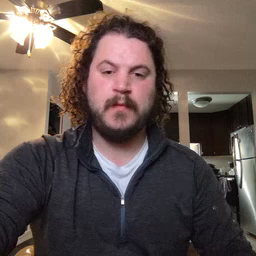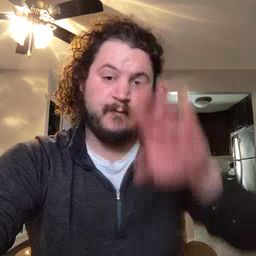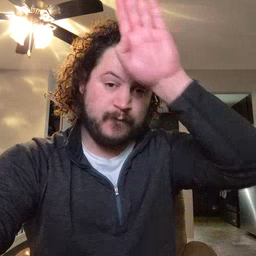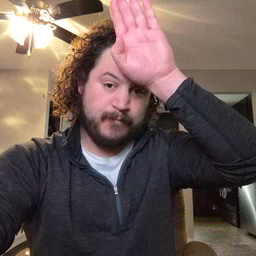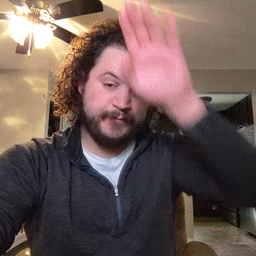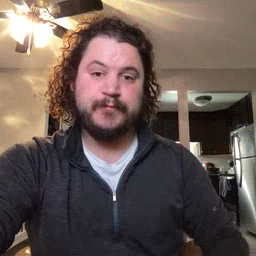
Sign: fireman